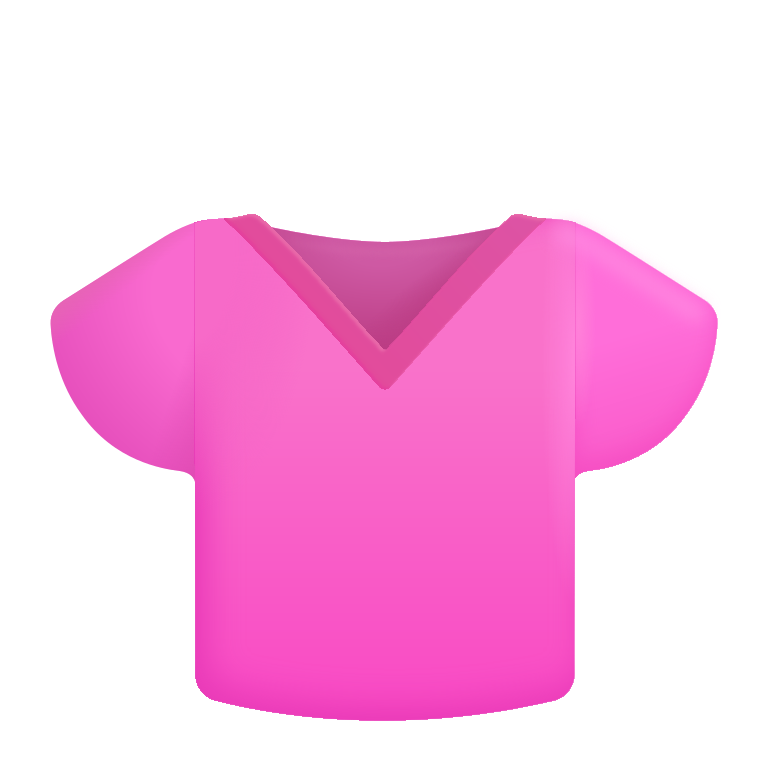
womans clothes color